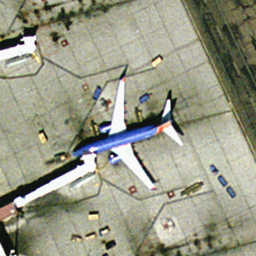
Label: airplane